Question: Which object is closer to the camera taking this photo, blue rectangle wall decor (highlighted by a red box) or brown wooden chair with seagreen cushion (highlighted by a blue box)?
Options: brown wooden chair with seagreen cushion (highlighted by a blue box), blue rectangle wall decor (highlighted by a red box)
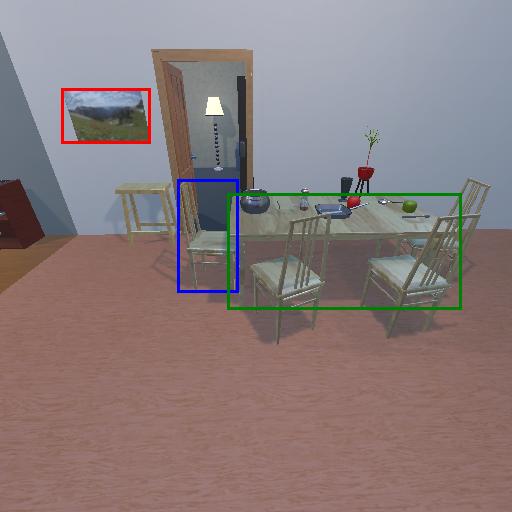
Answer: brown wooden chair with seagreen cushion (highlighted by a blue box)